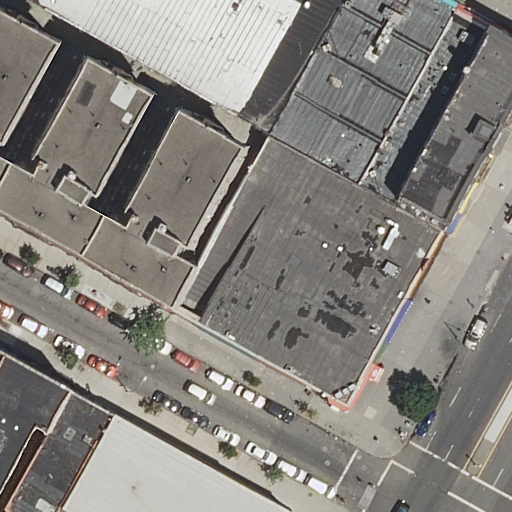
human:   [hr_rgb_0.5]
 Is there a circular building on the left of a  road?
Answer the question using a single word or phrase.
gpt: no

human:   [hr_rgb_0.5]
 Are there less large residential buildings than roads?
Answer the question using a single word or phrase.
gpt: yes

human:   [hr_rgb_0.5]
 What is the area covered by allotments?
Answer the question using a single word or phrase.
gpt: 0m2

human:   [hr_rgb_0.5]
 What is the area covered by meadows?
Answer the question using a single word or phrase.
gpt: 0m2

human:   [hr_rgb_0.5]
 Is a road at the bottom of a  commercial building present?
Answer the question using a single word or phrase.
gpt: no

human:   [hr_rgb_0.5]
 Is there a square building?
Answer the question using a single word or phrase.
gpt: no

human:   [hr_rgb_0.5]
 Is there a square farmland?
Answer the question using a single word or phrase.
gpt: no

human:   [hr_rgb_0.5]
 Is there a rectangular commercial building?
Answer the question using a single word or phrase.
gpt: no

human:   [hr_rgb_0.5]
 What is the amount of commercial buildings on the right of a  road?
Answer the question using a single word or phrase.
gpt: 0

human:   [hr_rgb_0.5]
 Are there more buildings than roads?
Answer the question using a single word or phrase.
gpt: yes

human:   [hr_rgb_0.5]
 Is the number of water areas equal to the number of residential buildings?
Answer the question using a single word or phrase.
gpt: no

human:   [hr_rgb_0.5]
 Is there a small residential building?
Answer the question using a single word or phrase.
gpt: yes

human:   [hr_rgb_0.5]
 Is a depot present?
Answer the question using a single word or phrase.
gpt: no

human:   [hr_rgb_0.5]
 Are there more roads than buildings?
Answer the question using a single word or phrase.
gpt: no

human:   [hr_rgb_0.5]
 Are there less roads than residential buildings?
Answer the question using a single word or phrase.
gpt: yes

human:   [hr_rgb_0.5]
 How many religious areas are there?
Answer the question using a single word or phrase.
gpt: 0

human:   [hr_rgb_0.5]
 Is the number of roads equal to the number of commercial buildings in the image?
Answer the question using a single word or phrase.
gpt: no

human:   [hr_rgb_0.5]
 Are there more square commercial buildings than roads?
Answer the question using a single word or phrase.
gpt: no

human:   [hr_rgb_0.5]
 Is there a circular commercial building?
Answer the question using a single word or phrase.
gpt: no

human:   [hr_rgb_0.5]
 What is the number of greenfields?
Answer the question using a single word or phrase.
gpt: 0

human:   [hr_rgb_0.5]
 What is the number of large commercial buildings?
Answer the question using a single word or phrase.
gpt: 0

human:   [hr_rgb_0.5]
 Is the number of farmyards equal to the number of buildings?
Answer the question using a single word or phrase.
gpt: no

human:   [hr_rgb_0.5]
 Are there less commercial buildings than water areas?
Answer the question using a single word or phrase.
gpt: no

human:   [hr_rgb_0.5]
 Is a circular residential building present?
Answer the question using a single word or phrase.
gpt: no

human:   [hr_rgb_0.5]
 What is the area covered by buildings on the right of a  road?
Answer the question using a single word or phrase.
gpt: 108m2

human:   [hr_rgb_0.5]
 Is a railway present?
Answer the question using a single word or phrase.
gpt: no

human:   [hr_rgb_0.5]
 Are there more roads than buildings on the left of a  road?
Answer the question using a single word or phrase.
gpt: no

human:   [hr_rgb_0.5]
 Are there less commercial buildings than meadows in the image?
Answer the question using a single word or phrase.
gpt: no

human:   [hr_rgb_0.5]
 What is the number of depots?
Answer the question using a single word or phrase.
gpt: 0

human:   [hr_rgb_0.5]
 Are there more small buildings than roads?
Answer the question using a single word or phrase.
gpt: yes

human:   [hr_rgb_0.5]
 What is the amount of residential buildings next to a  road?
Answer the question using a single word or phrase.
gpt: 10

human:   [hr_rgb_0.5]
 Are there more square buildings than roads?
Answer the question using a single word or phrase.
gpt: no

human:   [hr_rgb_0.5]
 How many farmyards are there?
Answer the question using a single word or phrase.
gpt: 0

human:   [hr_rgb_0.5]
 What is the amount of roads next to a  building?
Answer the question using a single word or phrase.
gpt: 4

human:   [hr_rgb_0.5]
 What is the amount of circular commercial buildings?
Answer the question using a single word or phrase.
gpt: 0

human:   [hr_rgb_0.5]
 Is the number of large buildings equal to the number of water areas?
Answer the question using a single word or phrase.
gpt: no